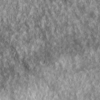
Label: not_dusty